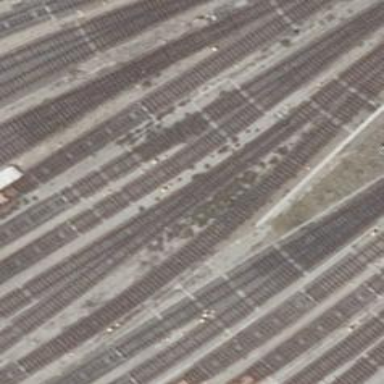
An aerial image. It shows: Railway switch.